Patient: sex M, age 79
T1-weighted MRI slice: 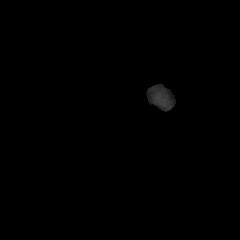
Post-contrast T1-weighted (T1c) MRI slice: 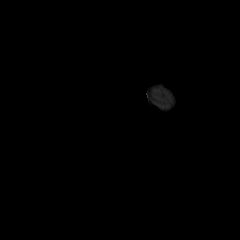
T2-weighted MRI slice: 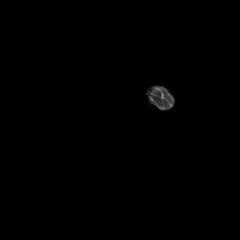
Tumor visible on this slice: no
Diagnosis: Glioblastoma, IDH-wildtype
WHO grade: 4